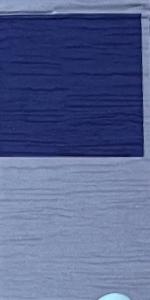
Label: Empty